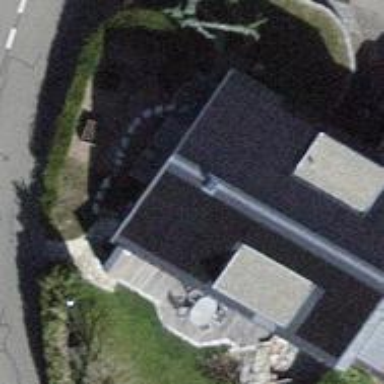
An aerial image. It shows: Residential building with gabled roof oriented along the building.